Field crop: maize
Growth stage: 1
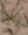
Species: salsola